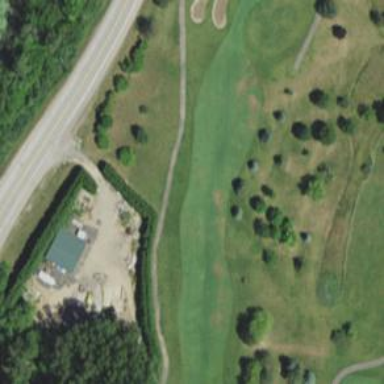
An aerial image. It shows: View of golf hole.